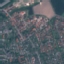
Land use / land cover: Residential